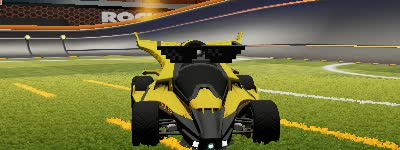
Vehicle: aftershock